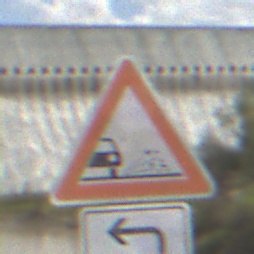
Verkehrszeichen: SplittSchotter
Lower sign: RichtungsangabeDurchPfeile2
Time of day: Midday
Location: Outdoor (Nature)
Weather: PartlyCloudy
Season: NotSpecified
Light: Natural